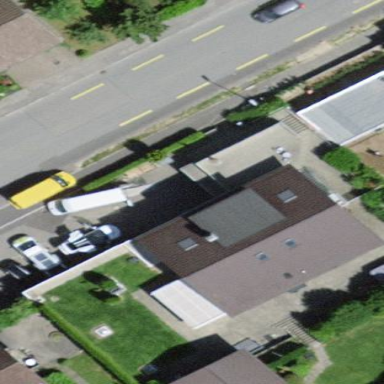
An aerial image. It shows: Residential building.